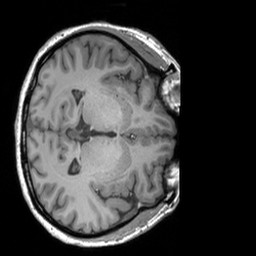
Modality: T1w
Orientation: axial
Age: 33
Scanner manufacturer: siemens
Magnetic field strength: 3 T
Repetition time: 1.9 s
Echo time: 0.00252 s